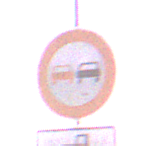
Verkehrszeichen: Ueberholverbot
Zusatzzeichen unten: SonstigeOderMehrspurigeFahrzeuge1
Umgebung: Outdoor, RoadRail
Tageszeit: Dawn
Wetter: Clear
Licht: Natural
Jahreszeit: NotSpecified
Kontrast: LowContrast